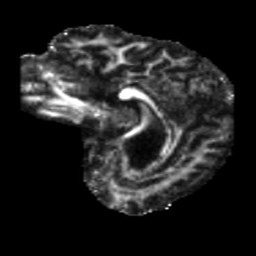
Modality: FA
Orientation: sagittal
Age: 46
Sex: male
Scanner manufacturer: siemens
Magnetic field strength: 3 T
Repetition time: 5.25 s
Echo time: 0.08 s